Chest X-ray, AP view. Patient: 63 years old, sex F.
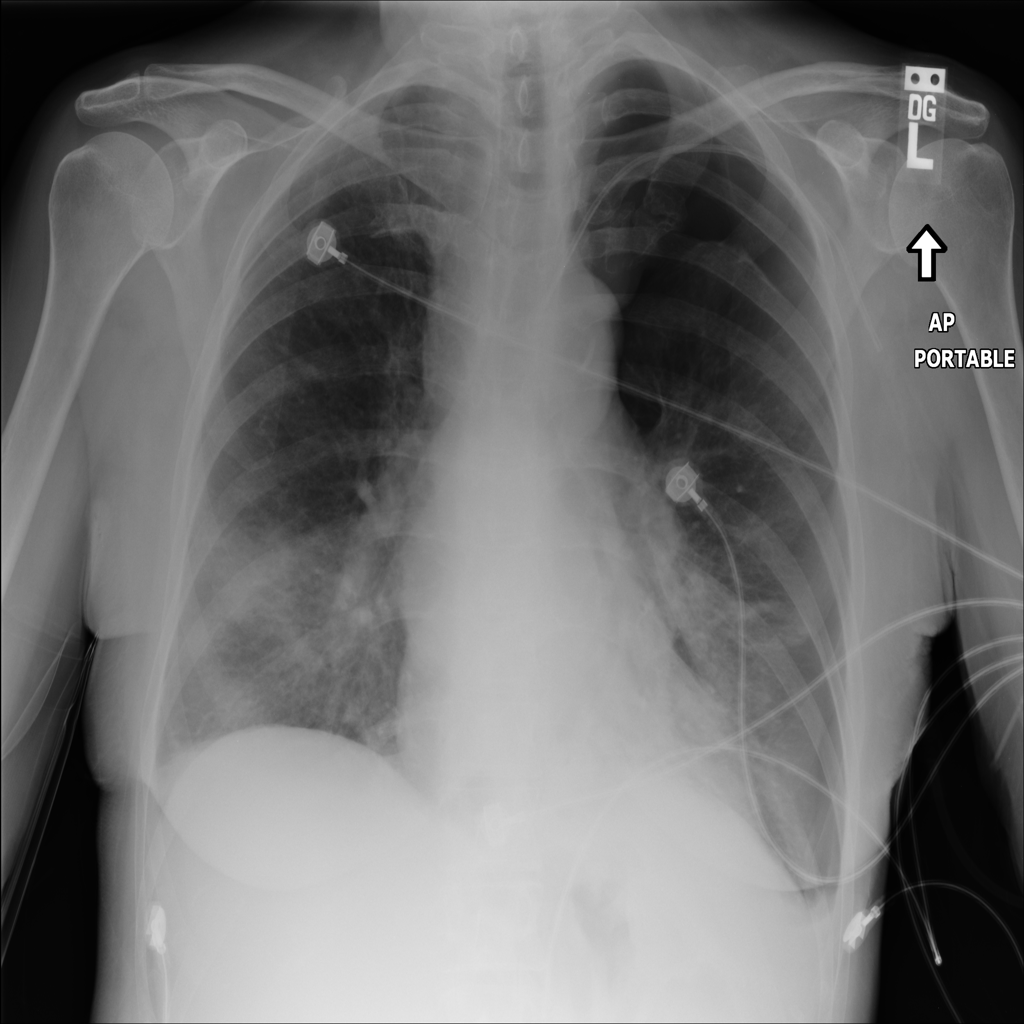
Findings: Atelectasis, Infiltration, Pneumothorax